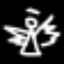
Label: angel